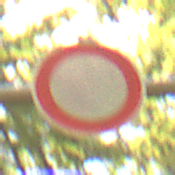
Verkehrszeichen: VerbotFahrzeugeAllerArt
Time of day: Midday
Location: Outdoor (Nature)
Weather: PartlyCloudy
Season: NotSpecified
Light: Natural